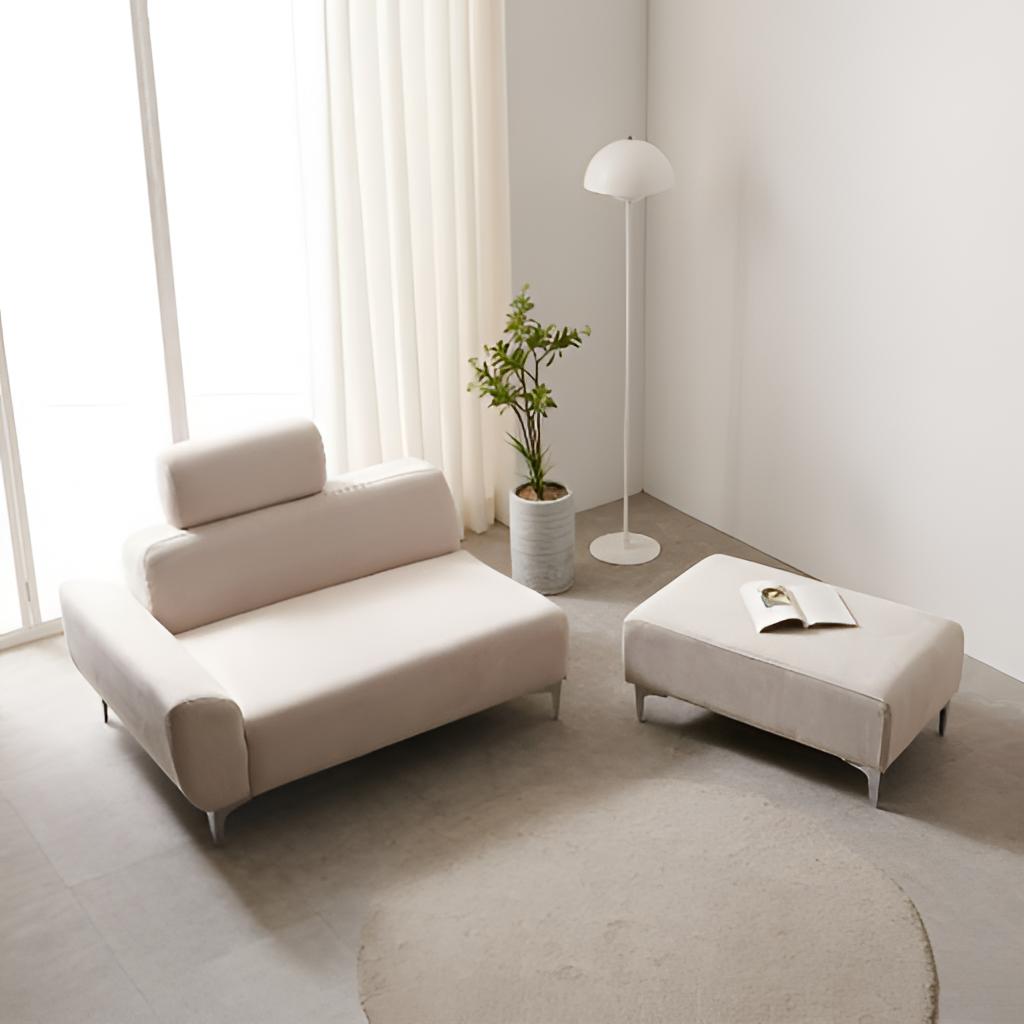
living room, beige fabric sofa, paint wallpaper, with solid pattern, tile flooring, with large square pattern, minimalist